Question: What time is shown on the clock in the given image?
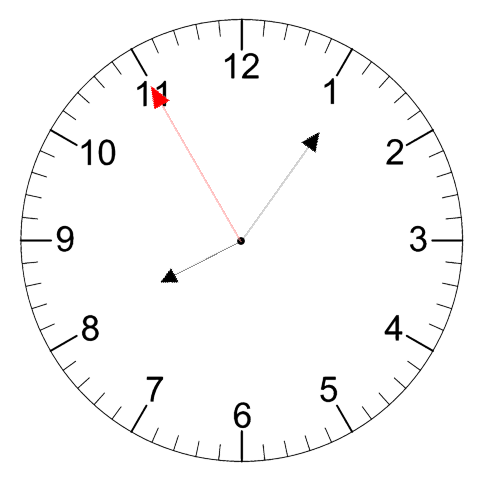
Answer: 08:05:55